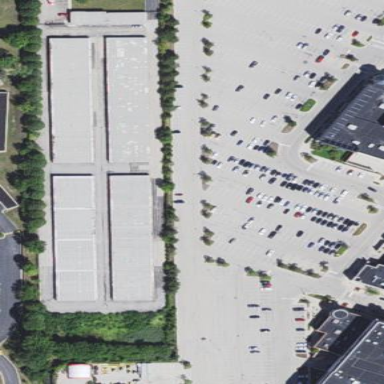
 particularly associated with the brand Public Storage."